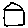
Label: house